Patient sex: F
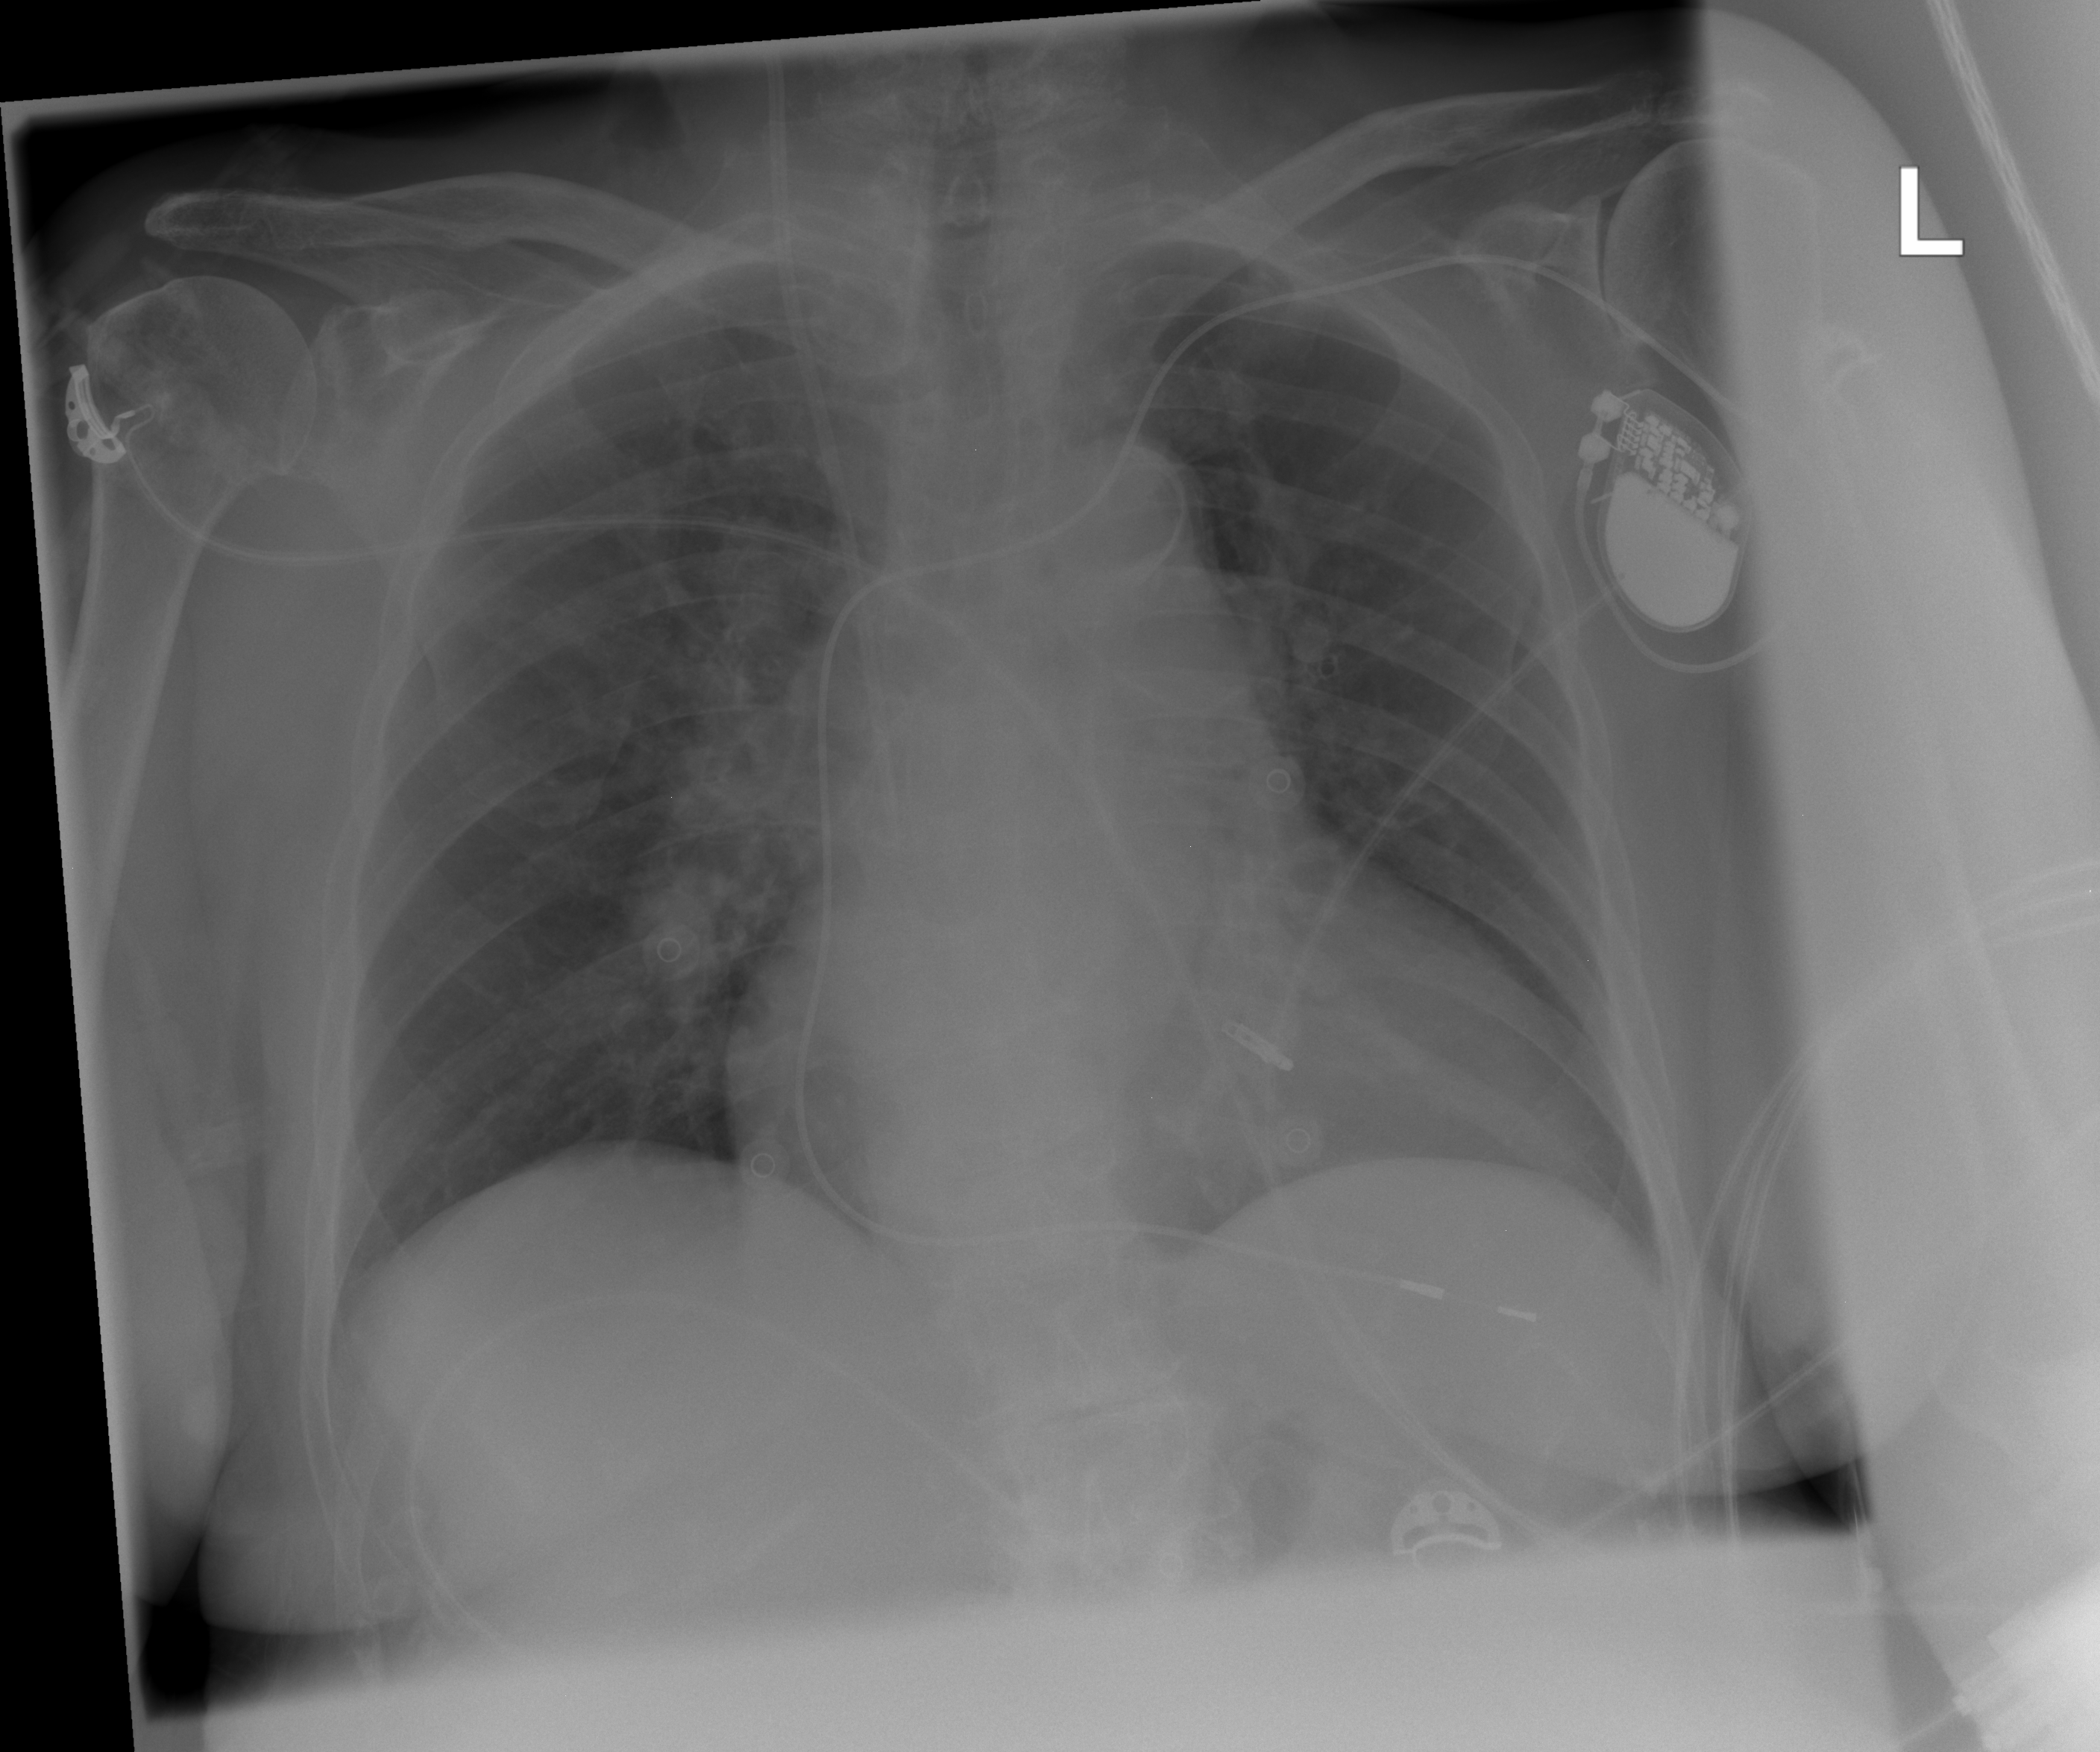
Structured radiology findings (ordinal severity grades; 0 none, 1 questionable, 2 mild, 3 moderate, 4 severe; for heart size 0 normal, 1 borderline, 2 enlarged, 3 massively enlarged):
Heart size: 2
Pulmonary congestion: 2
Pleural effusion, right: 0
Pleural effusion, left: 0
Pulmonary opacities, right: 0
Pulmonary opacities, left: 0
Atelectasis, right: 0
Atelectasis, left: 0